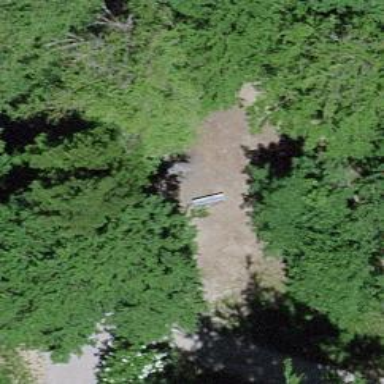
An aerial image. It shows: Bench.